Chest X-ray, AP view. Patient: 19 years old, sex F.
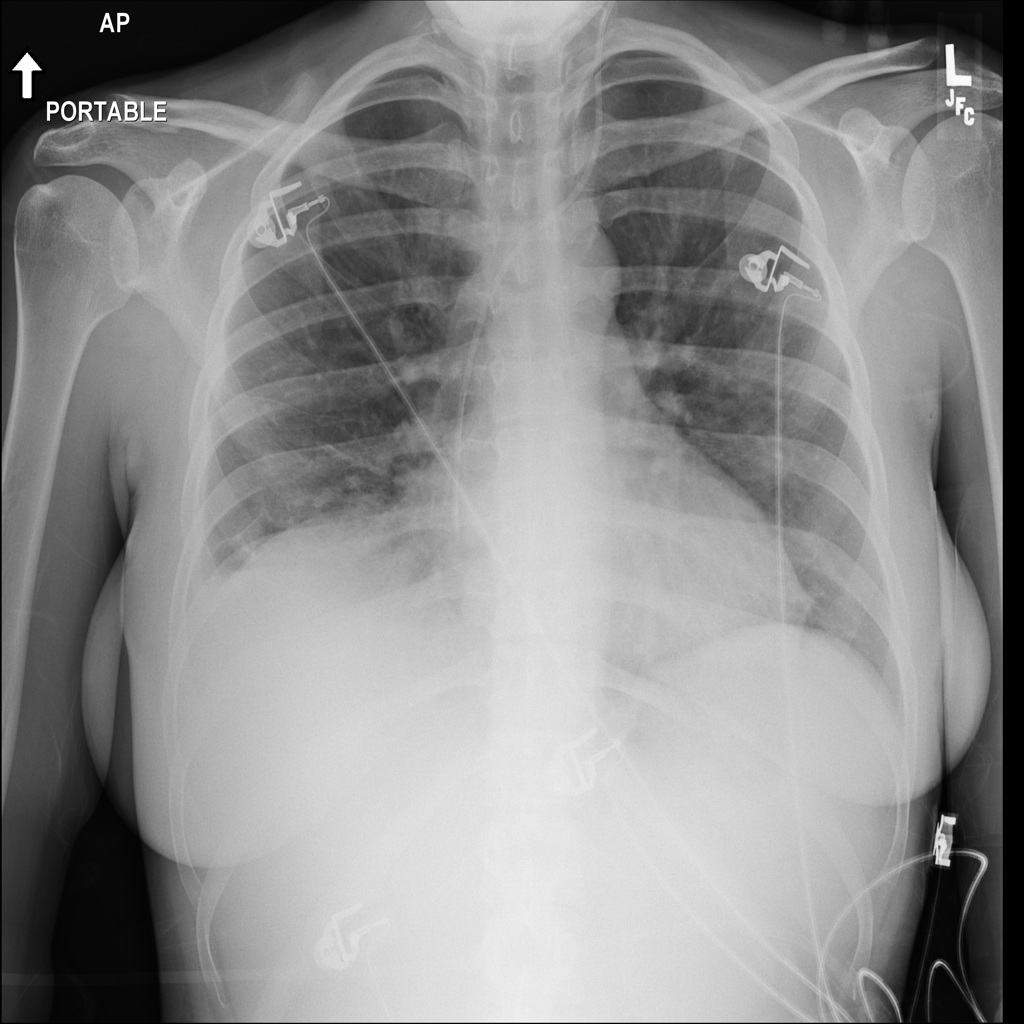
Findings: Infiltration